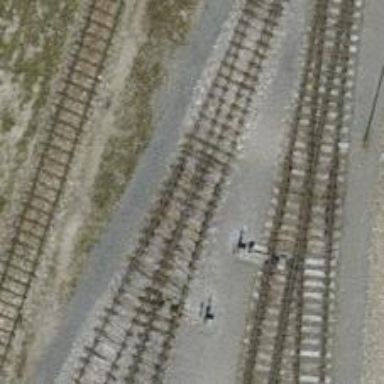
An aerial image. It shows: Siding railway track with one set of rails.